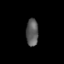
Tissue: skin
Cell type: Epithelial cells
Senescence score: 0.2644
Nuclear area (px): 328
Mean DAPI intensity: 90.491